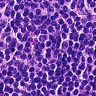
Metastatic tissue present: no